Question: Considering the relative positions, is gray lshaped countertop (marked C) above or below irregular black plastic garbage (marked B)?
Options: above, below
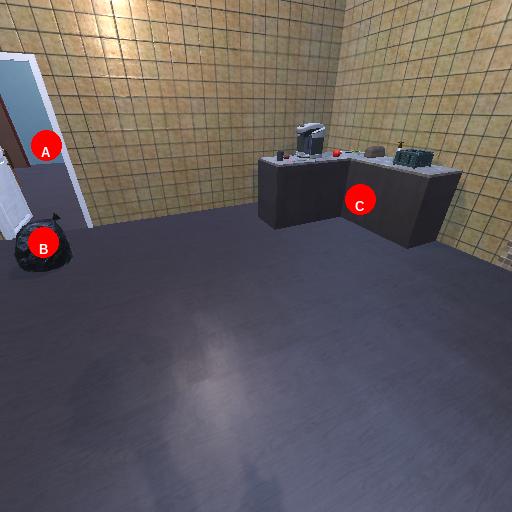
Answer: above